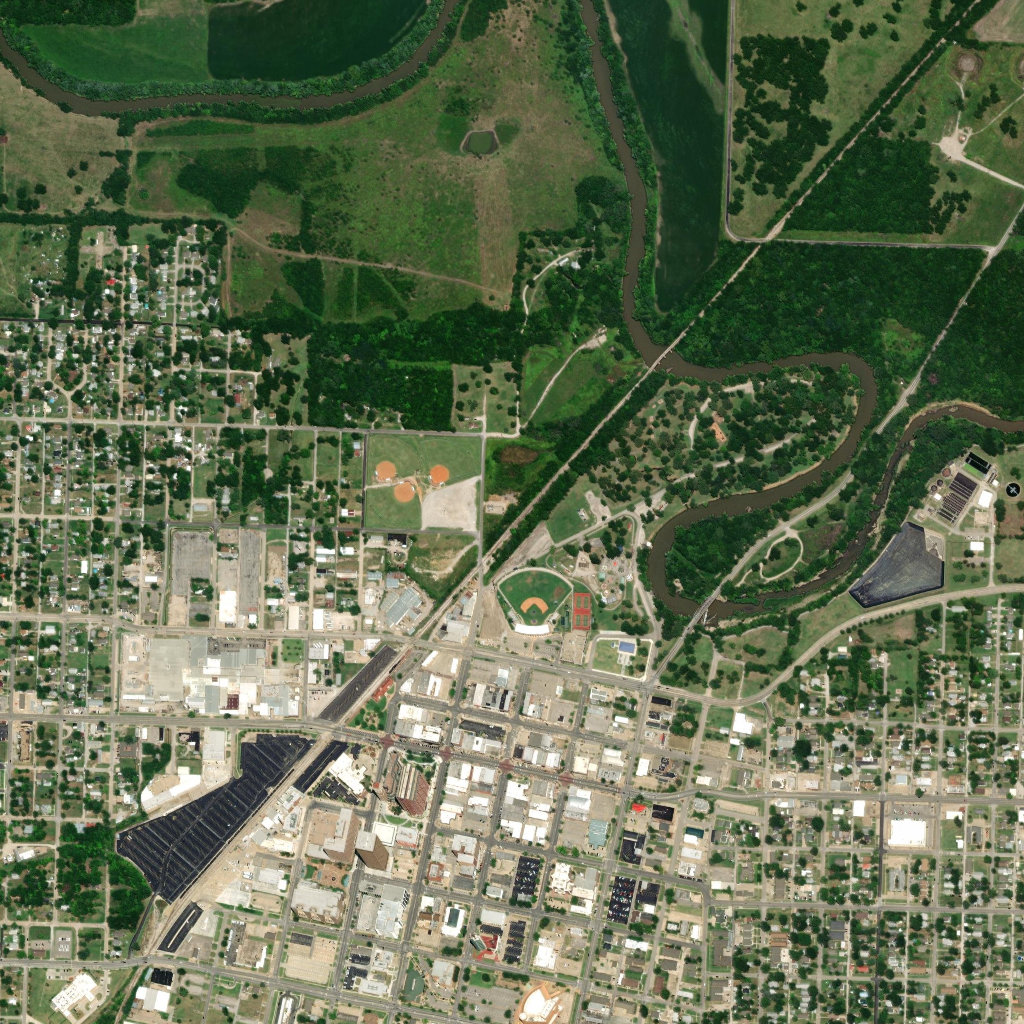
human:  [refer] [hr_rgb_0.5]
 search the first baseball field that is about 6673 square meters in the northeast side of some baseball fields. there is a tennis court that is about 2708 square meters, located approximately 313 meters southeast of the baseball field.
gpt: <box>[[40, 41, 46, 47, 0]]</box>